Aerial crown-view tile of a tropical tree (Barro Colorado Island, Panama), acquired 20250317:
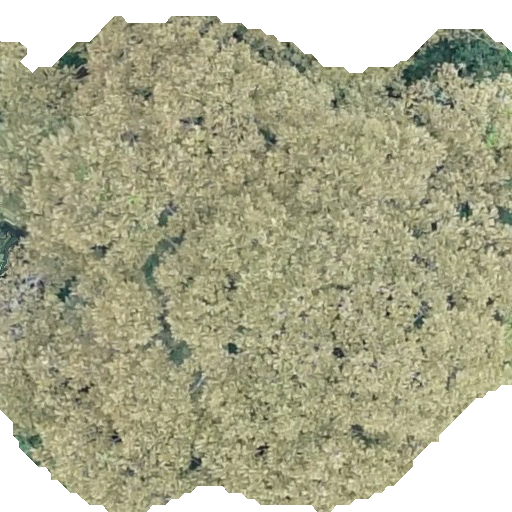
Species: Dipteryx oleifera
GBIF accepted scientific name: Dipteryx oleifera
Crown area: 364.239 m²